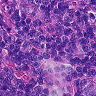
Metastatic tissue present: no